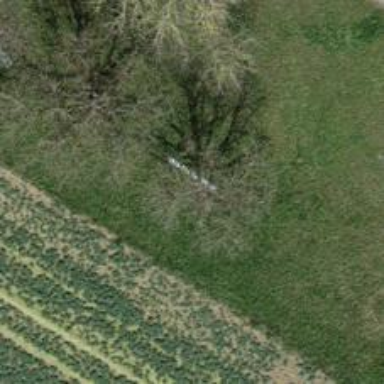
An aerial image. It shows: Deciduous tree with mixed leaf types.